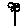
Label: flower